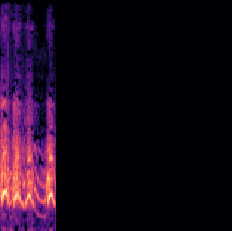
Sound class: Dog